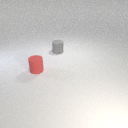
small gray rubber cylinder behind small red rubber cylinder